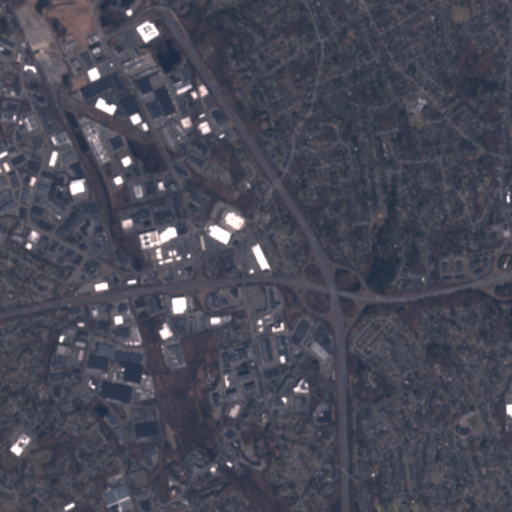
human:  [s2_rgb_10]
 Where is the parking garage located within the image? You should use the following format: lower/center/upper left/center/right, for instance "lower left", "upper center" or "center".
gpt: The parking garage is located in the center of the image.
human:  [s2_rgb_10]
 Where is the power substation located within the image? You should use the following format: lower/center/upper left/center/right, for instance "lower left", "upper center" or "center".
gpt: The power substation is located in the center of the image.
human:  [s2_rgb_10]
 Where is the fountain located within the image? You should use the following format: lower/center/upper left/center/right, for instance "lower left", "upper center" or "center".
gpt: The fountain is located in the lower right of the image.
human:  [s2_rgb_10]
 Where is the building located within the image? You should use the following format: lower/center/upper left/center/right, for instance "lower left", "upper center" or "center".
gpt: There is no building in the image.